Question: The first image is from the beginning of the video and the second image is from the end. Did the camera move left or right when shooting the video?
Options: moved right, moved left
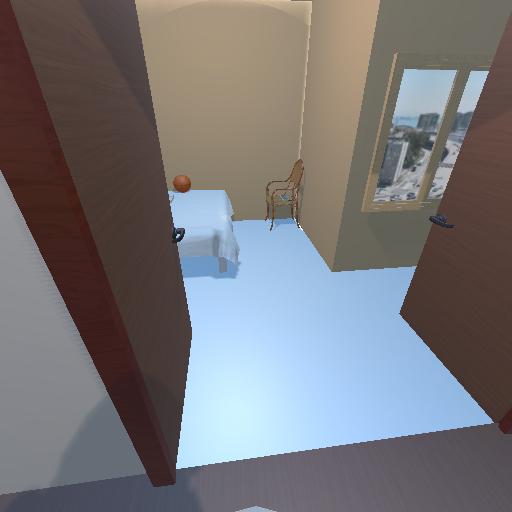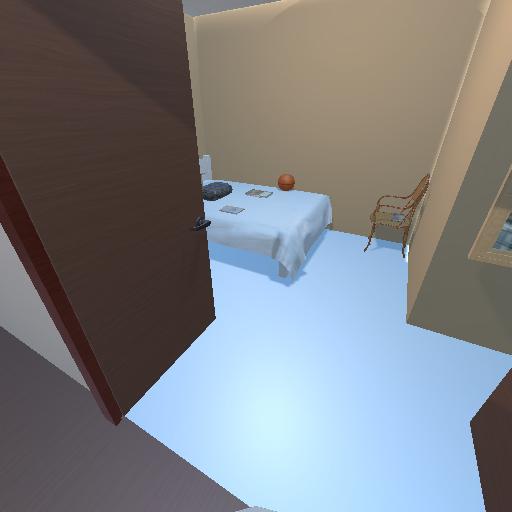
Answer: moved right